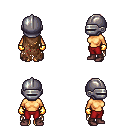
a pixel art fantasy rpg character, female body template, human, tanned skin, brown tattered cape, red pants, white blonde short mohawk hairstyle, metal helm, gold gloves, maroon shoes, four views (front, back, left, right), 2x2 character sprite sheet, small pixel art, hard edges, no anti-aliasing